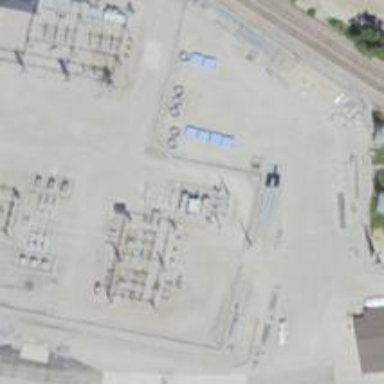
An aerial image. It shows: Power tower.